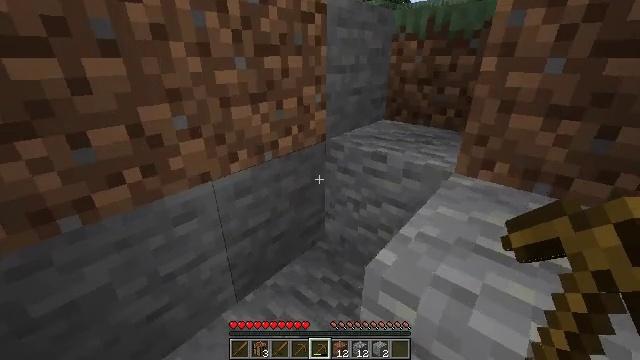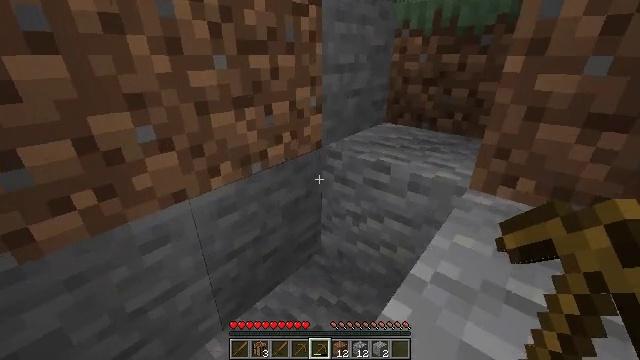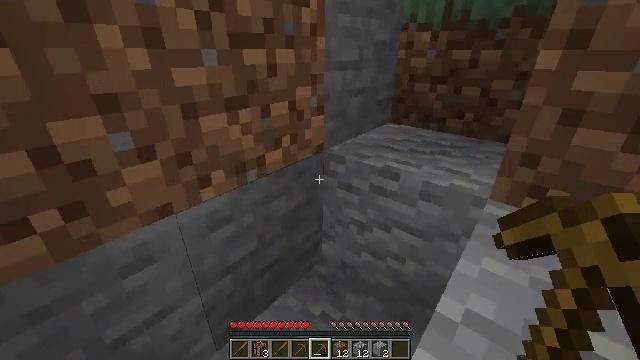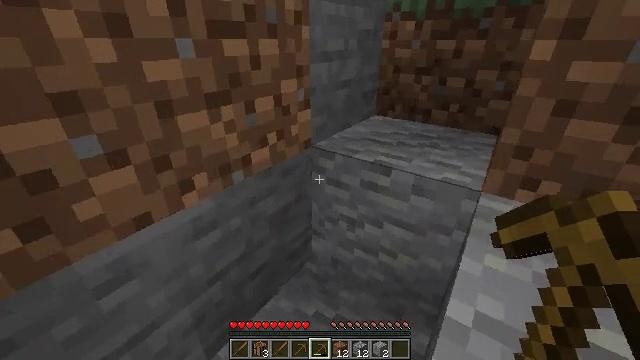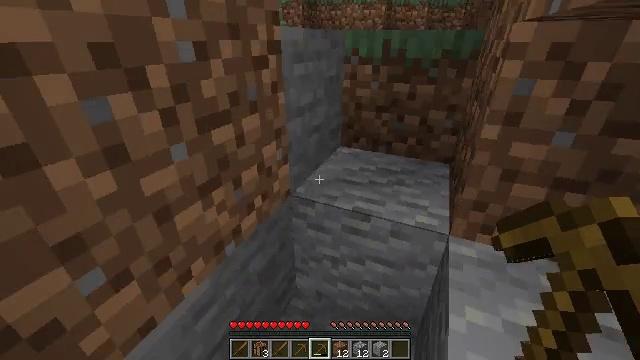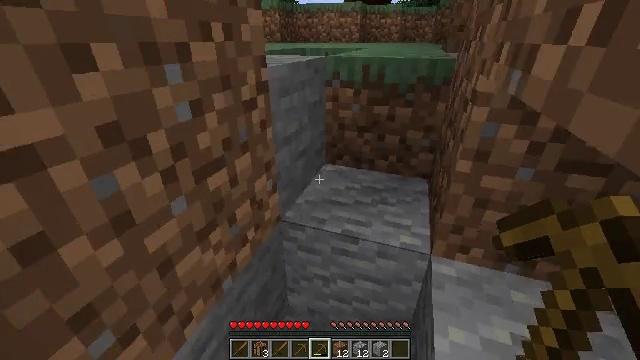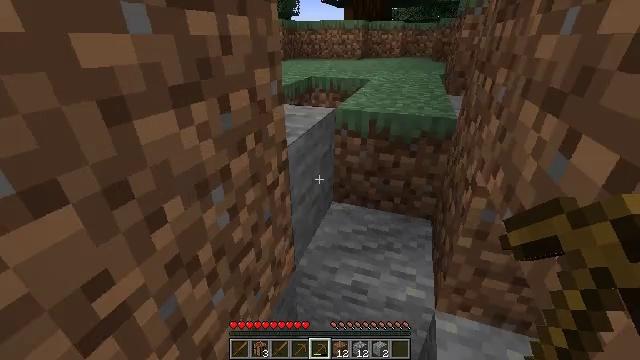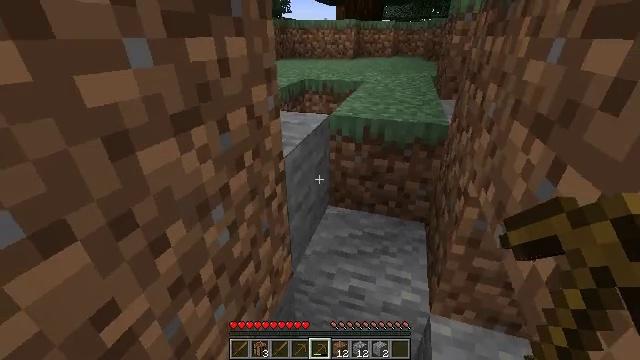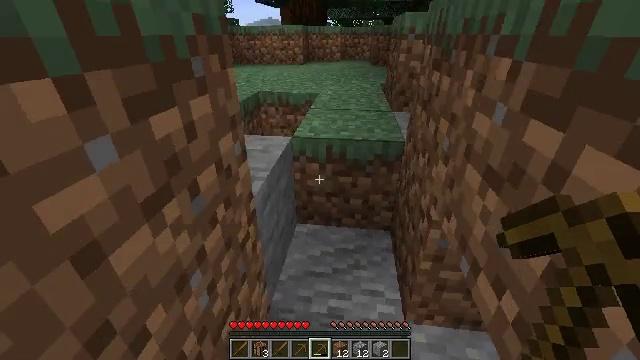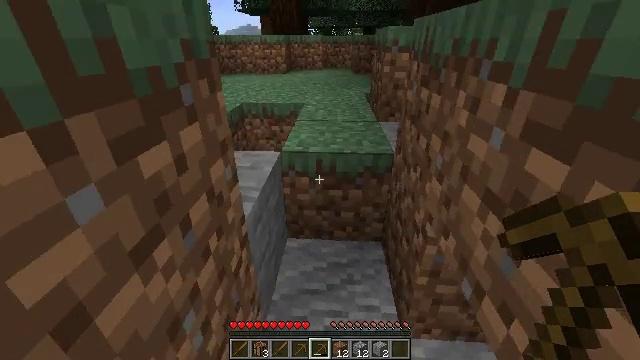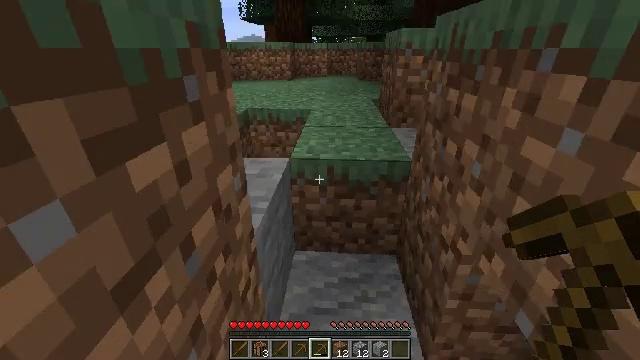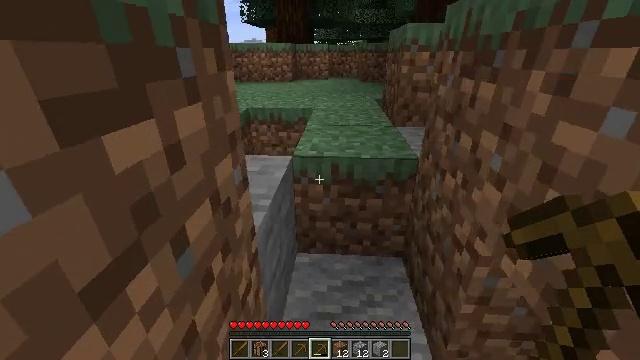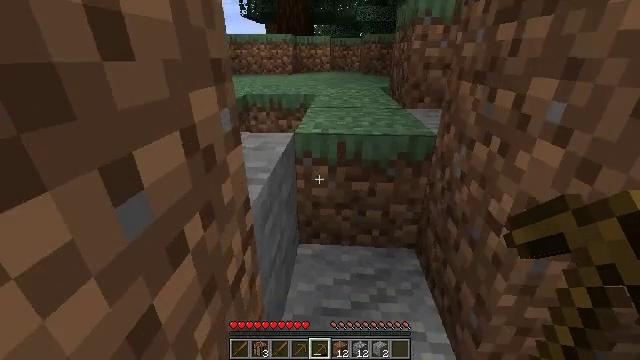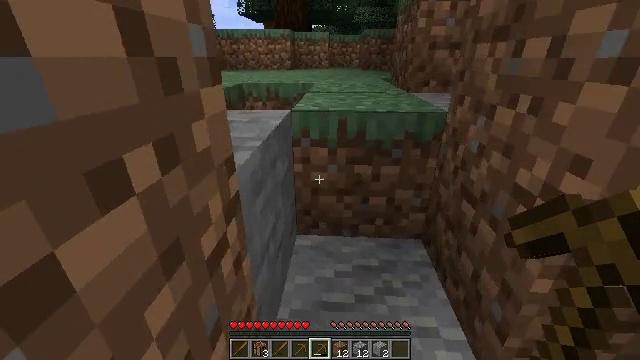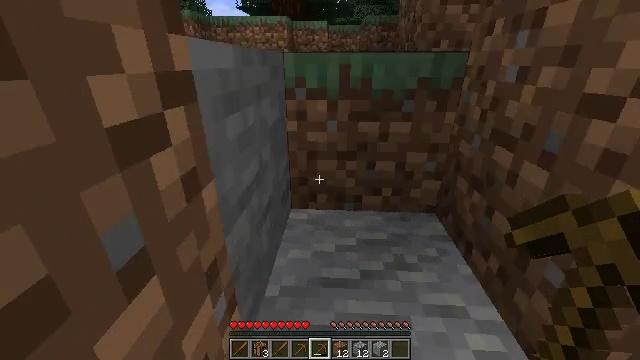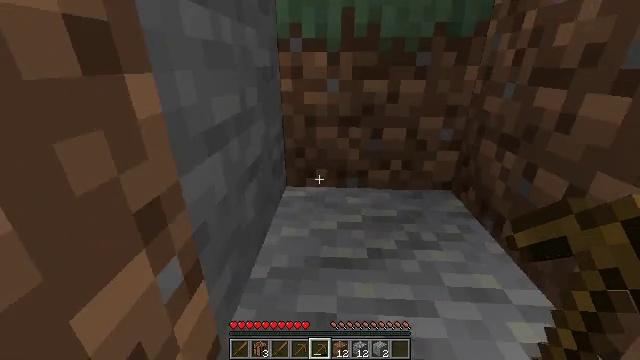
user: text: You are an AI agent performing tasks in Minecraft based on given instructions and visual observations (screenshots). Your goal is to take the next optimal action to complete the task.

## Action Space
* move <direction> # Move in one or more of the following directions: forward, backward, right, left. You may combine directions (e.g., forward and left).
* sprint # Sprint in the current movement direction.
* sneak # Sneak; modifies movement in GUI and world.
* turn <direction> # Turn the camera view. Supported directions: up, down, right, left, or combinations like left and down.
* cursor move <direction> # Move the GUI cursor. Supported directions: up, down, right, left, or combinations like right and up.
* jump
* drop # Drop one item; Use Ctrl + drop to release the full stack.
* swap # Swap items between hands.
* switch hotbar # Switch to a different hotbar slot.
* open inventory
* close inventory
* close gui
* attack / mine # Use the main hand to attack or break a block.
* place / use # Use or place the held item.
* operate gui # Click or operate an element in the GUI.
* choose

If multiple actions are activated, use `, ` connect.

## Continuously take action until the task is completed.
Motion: motion action
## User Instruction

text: Break the spruce leaves to clear the area.
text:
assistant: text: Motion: move forward
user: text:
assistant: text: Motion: move forward
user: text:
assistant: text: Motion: move forward, turn right and down
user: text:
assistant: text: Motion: move forward, turn right, jump
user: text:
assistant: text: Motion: move forward, turn right, jump
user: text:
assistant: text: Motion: move forward, jump
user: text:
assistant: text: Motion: move forward, turn right, jump
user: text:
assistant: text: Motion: move forward, turn right, jump
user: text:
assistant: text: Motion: move forward, turn right and up, jump
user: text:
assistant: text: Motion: move forward, turn up, jump
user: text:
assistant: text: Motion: move forward
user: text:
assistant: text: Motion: move forward
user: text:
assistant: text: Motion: move forward
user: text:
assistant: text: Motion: move forward
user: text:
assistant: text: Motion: move forward
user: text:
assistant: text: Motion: move forward
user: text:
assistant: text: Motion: move forward
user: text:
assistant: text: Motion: move forward, turn right and up, jump
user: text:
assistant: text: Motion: move forward, turn right and up, jump
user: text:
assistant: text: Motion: move forward, turn right, jump
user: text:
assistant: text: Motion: move forward, turn up, jump
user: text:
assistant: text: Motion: move forward, turn up
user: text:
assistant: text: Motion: move forward
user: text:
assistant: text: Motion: move forward
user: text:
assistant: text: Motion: move forward
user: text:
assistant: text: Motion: move forward
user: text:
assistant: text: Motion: move forward
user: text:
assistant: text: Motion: move forward
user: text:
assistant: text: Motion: move forward
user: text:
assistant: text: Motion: move forward, jump